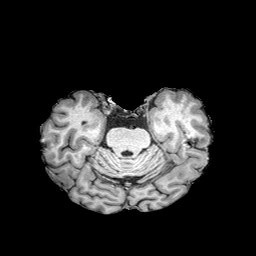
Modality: T1w
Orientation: coronal
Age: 71
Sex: male
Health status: healthy